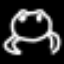
Label: frog